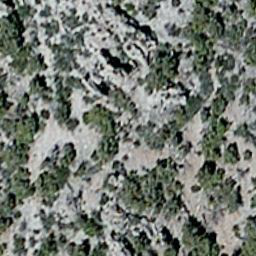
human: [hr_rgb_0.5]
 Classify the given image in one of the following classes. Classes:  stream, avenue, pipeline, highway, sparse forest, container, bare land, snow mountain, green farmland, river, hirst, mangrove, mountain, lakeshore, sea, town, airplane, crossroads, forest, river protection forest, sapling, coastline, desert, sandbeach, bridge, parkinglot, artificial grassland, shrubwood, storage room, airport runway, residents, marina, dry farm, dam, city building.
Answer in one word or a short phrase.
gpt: sparse forest